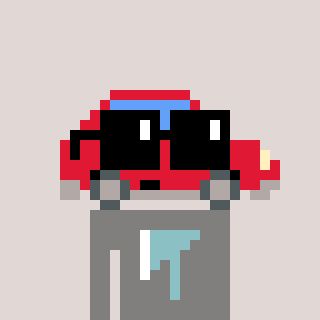
a pixel art character with square black sunglasses, a car-shaped head and a bluegrey-colored body on a warm background